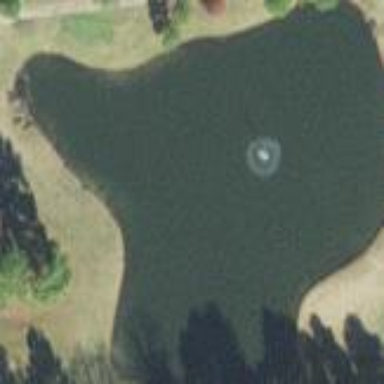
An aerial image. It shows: Picturesque scene of golf course with lateral water hazard.